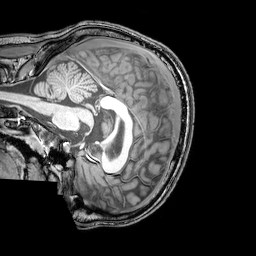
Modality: T1w
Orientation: sagittal
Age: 21
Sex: male
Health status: healthy
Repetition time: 0.081 s
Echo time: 0.037 s